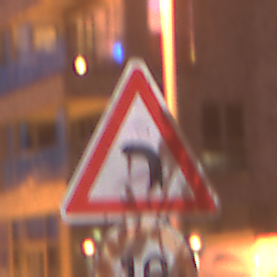
Verkehrszeichen: KurveLinks
Zusatzzeichen unten: Geschwindigkeit10
Umgebung: Outdoor, Urban
Tageszeit: Night
Wetter: PartlyCloudy
Licht: Artificial
Jahreszeit: NotSpecified
Kontrast: HighContrast